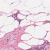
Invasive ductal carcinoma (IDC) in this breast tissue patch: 1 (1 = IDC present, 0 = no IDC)